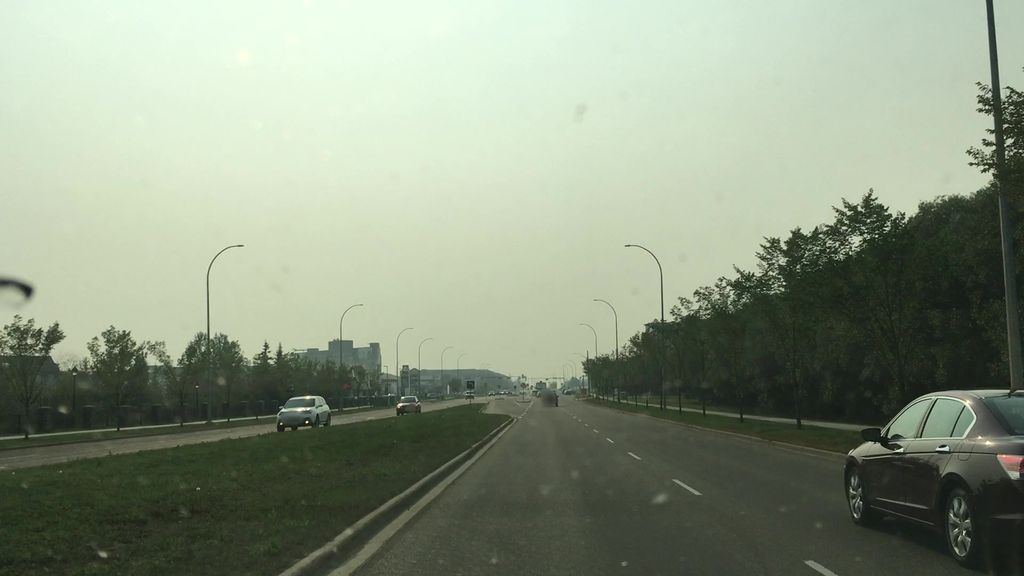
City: edmonton